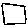
Label: square